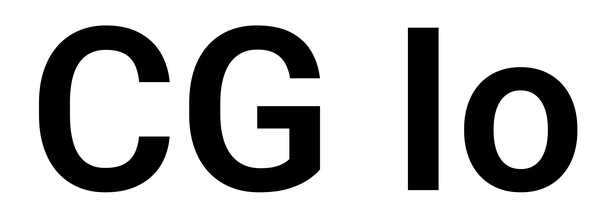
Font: Roboto_SemiBold